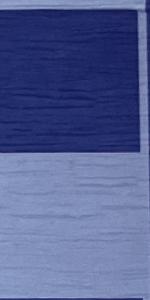
Label: Empty